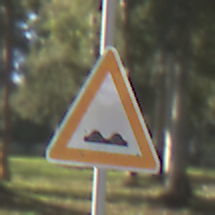
Verkehrszeichen: UnebeneFahrbahn
Umgebung: Outdoor, Nature
Tageszeit: MorningAfternoon
Wetter: Clear
Licht: Natural
Jahreszeit: NotSpecified
Kontrast: HighContrast